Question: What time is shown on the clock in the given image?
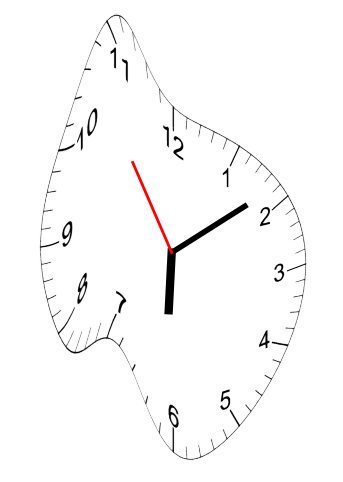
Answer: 06:08:54